Interaction volume radius: 10 \u00c5
Interaction volume height: 10 \u00c5
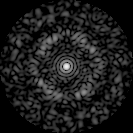
Disorder parameter: 0.7592